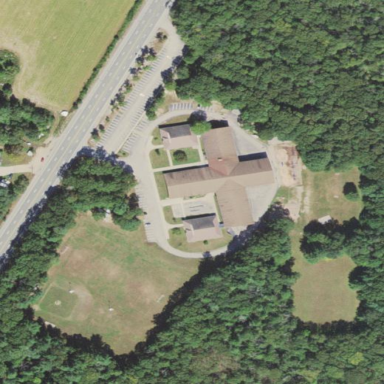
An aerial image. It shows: School.